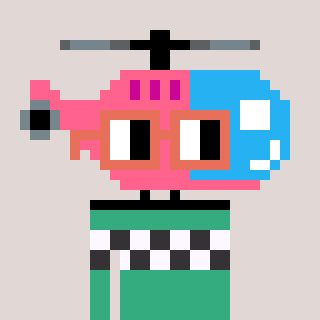
a pixel art character with square orange glasses, a helicopter-shaped head and a teal-colored body on a warm background